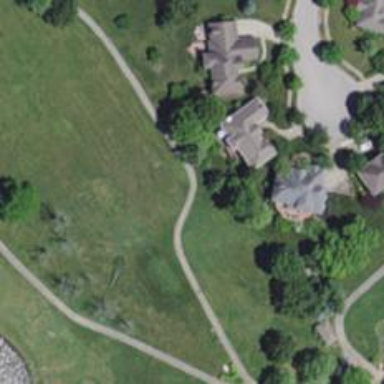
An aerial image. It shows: Golf cartpath that is also road path.